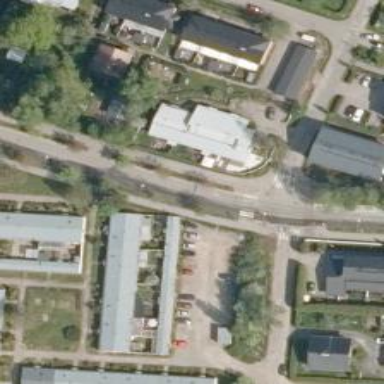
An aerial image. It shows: Asphalt cycleway.